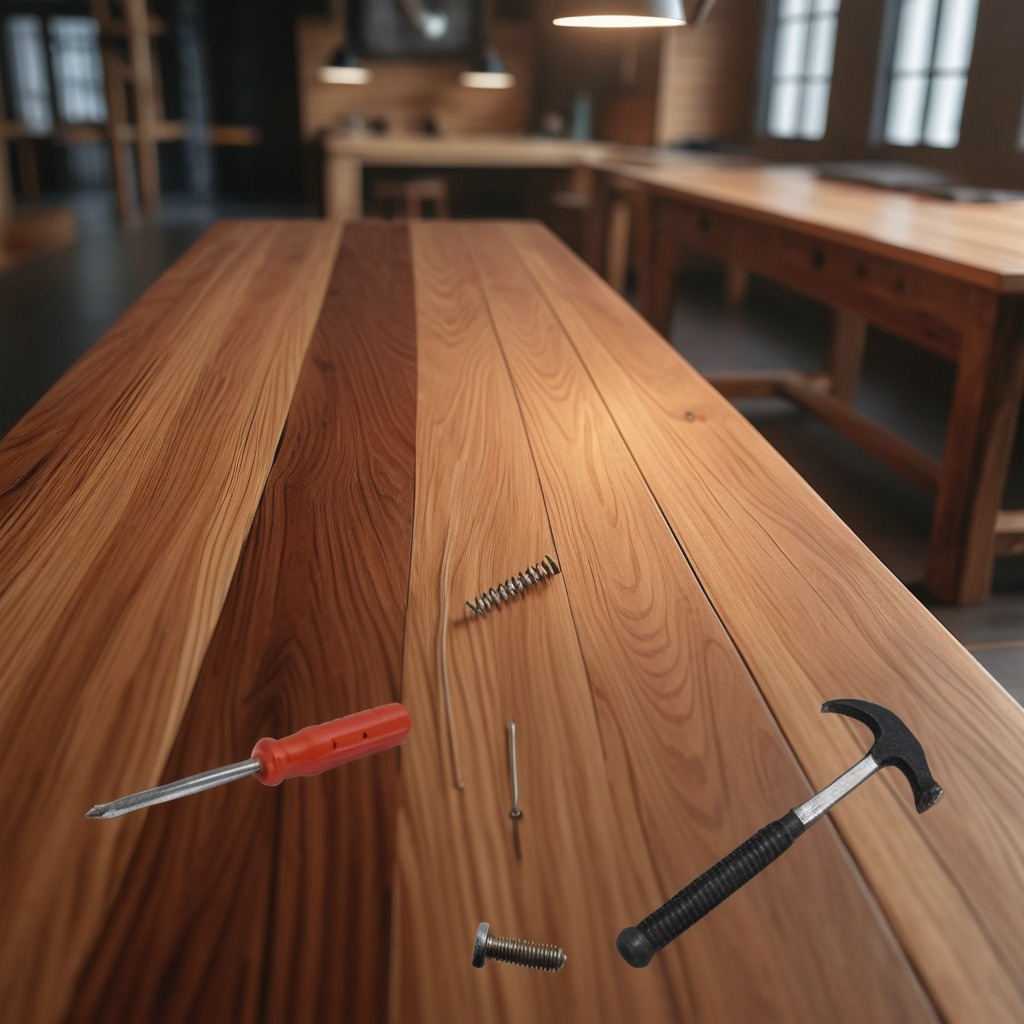
A metal machine screw, a hammer, an iron nail, a coiled metal spring, and a screwdriver are lying on the wooden table.